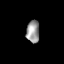
Tissue: skin
Cell type: Others
Senescence score: 0.682
Nuclear area (px): 281
Mean DAPI intensity: 154.779